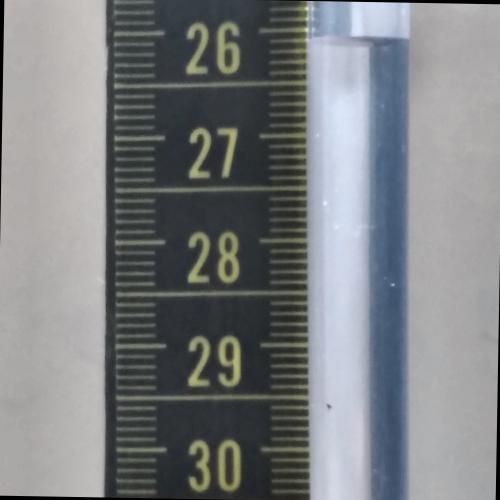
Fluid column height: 26.1 cm